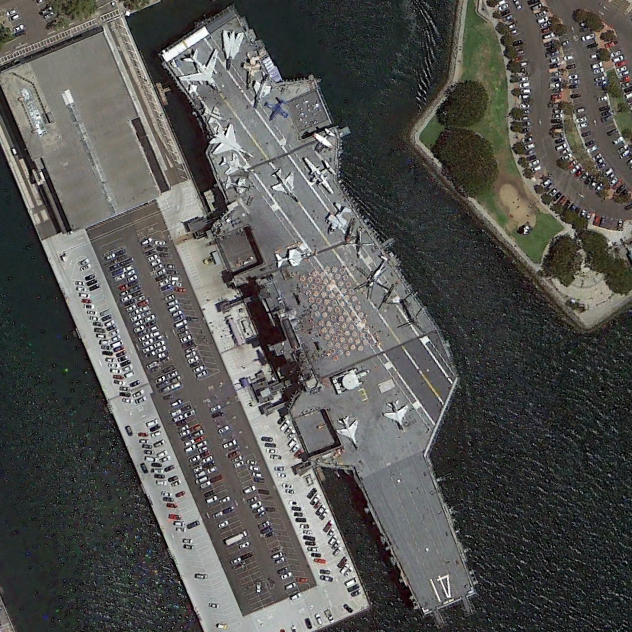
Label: aircraft_carrier